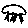
Label: cloud